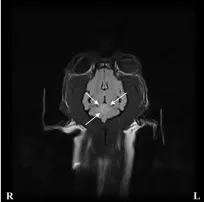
Case 3 T2-weighted (T2W) FLAIR dorsal image of the brain.
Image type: radiology (mri)